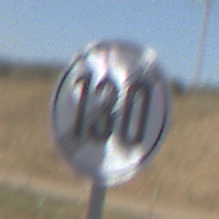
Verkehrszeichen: EndeGeschwindigkeit130
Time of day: Midday
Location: Outdoor (RoadRail)
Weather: Clear
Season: Summer
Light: Natural